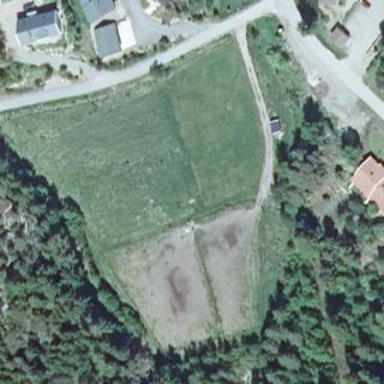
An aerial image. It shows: Soccer pitch for leisure land activities.